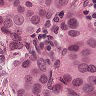
Metastatic tissue present: yes